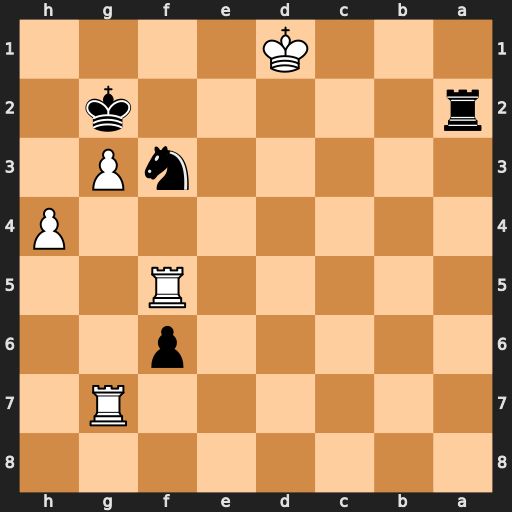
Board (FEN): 8/6R1/5p2/5R2/7P/5nP1/r5k1/3K4
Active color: b
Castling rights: -
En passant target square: -
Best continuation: Ra1+ Kc2 Nd4+ Kc3 Nxf5